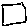
Label: square